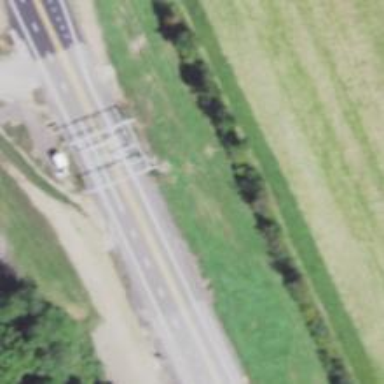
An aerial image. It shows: Toll gantry on the road.